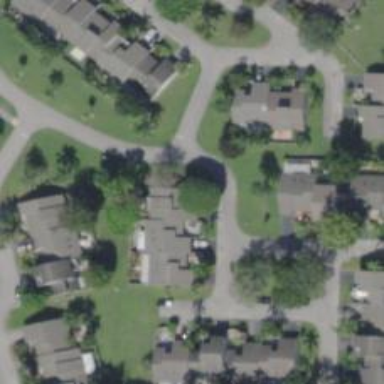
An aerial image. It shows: Living street.